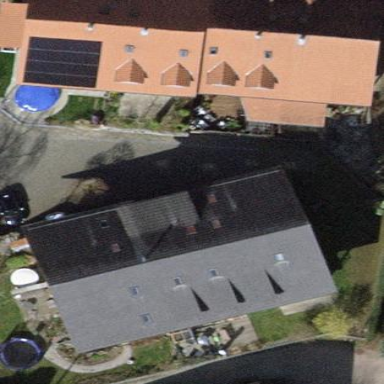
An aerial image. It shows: Terrace building with gabled roof made of tiles.